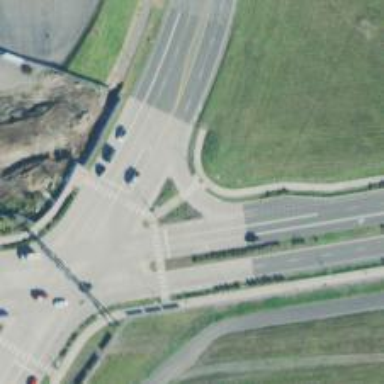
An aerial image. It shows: Secondary link road.